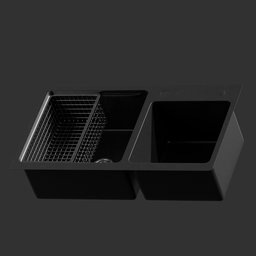
Label: appliances